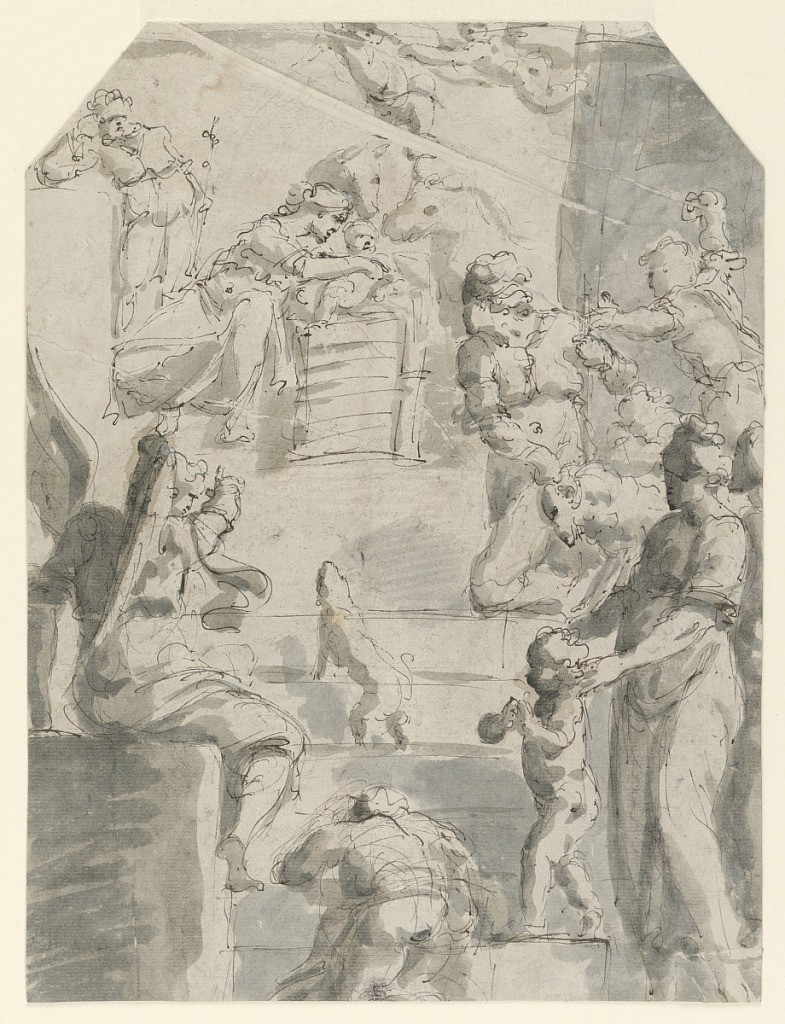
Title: The Adoration of the Shepherds
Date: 1720–50
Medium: Pen and black ink, brush and brown and grey wash on cream laid paper
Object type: Drawing
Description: The Holy Family is seen at the top of a steep stairway in the background. A shepherd, with sheep, kneels on the right in adoration. A seated angel, left, points towards the scene. A man lies prostrate on the steps in the center foreground, while a dog in front of him climbs the steps. An adoring child and woman stand in the right foreground. The upper corners of the picture are chamfered.